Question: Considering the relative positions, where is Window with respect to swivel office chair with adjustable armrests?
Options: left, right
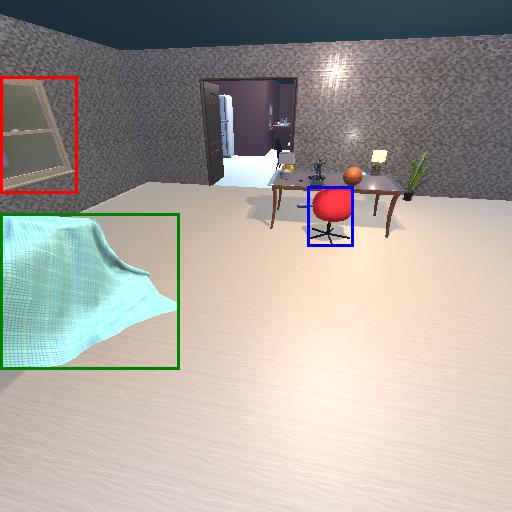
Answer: left